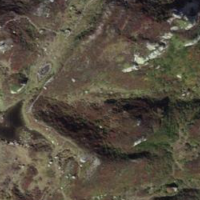
EUNIS habitat code: 26
Species observed at this site:
Prunella collaris
Phoenicurus ochruros
Anthus spinoletta